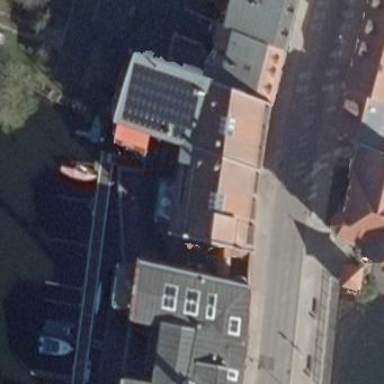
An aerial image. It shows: Building.